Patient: sex M, age 48
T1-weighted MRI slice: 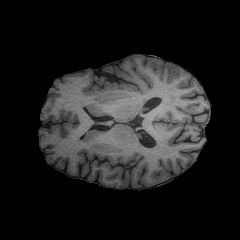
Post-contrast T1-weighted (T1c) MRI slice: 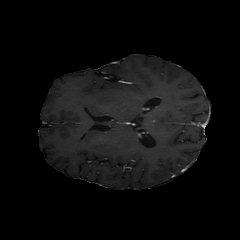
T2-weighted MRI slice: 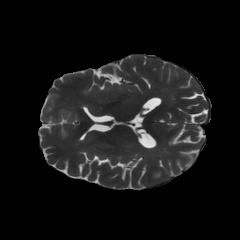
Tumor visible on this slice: no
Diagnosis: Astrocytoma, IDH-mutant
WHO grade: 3